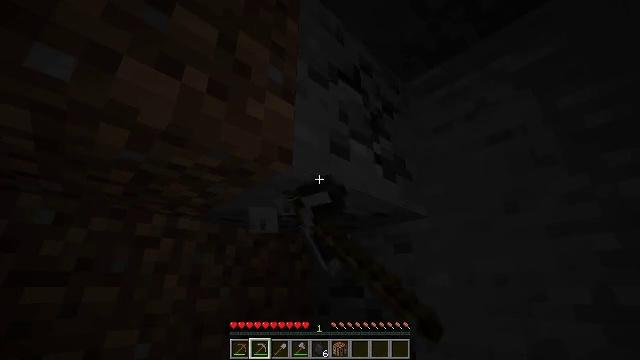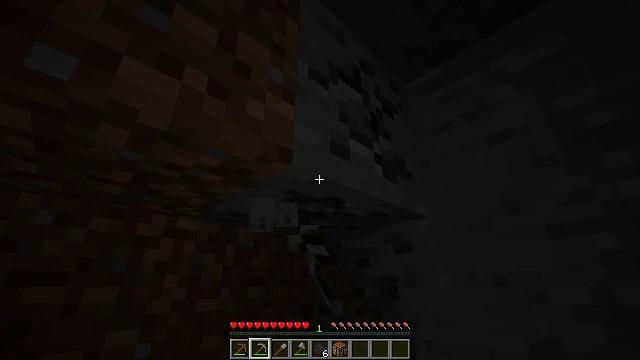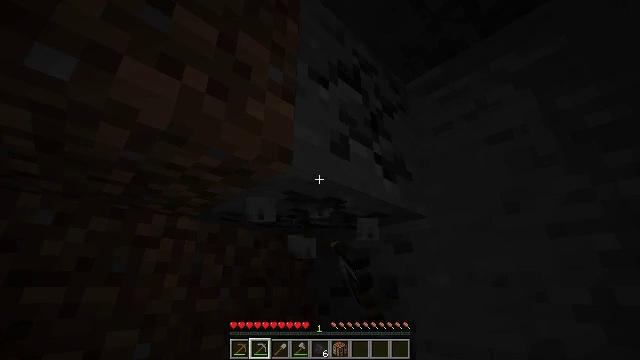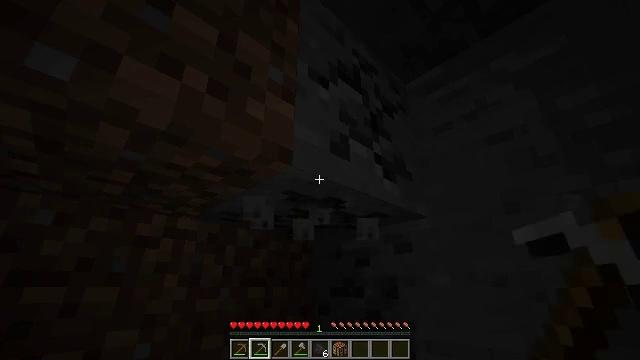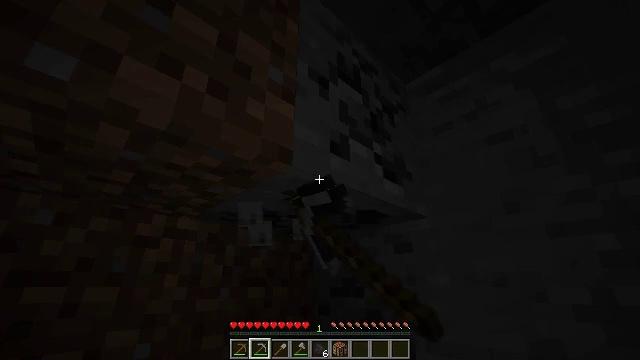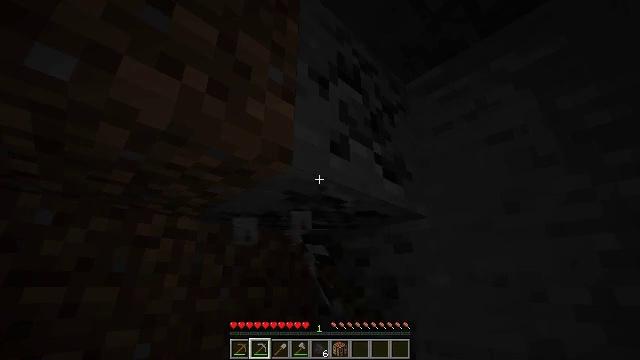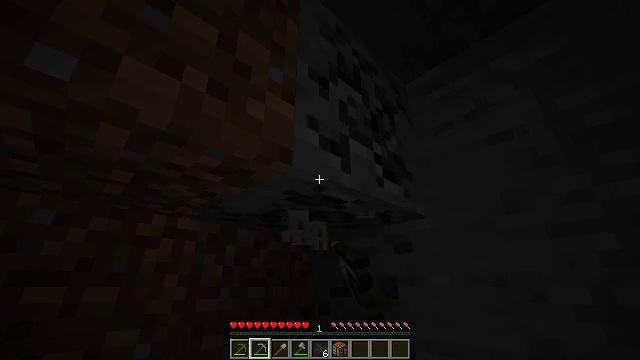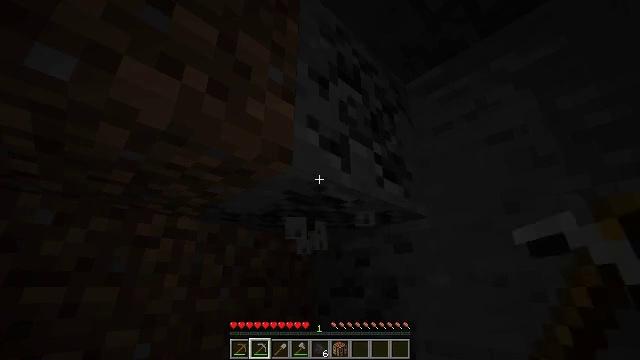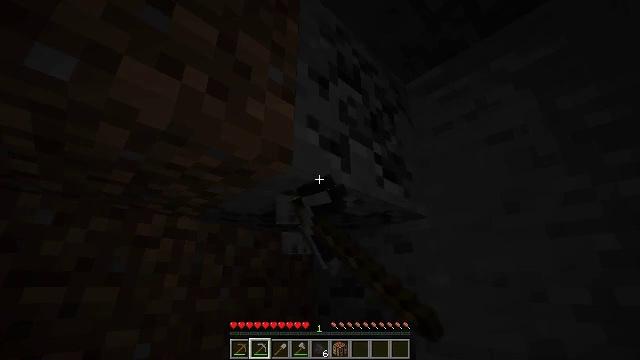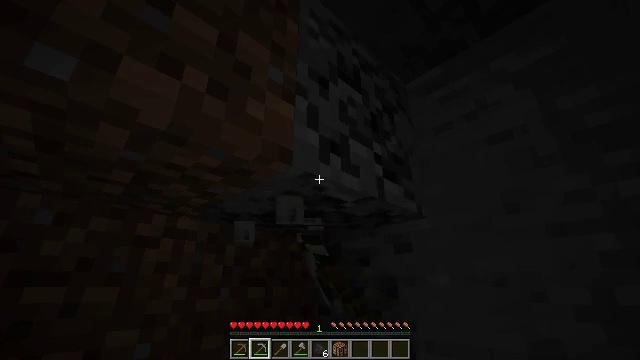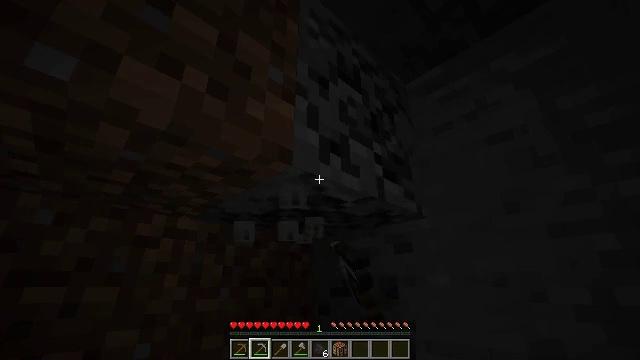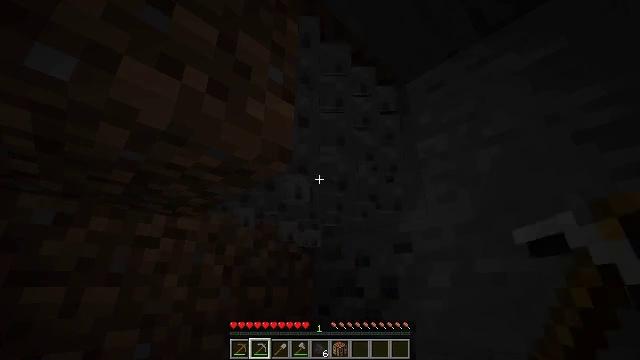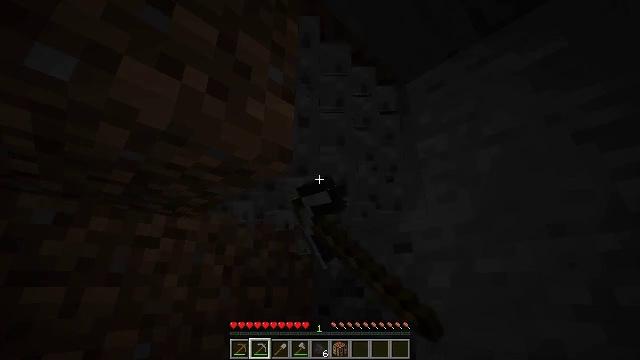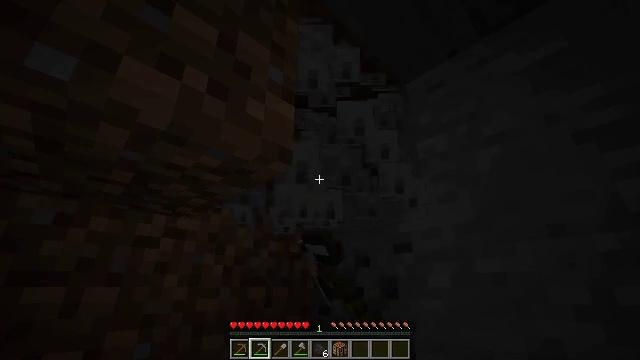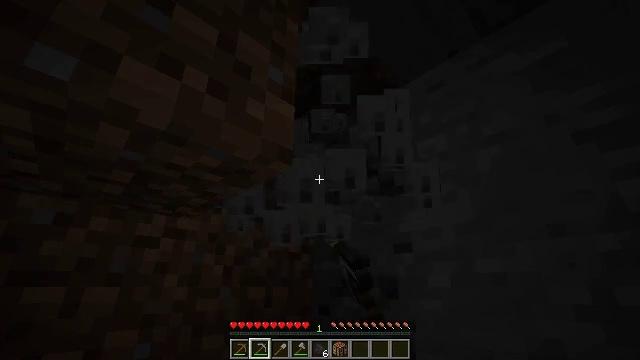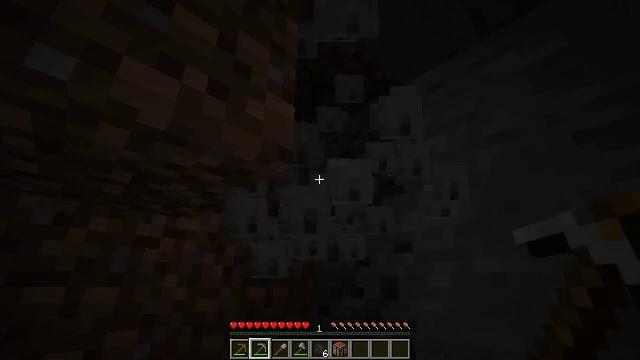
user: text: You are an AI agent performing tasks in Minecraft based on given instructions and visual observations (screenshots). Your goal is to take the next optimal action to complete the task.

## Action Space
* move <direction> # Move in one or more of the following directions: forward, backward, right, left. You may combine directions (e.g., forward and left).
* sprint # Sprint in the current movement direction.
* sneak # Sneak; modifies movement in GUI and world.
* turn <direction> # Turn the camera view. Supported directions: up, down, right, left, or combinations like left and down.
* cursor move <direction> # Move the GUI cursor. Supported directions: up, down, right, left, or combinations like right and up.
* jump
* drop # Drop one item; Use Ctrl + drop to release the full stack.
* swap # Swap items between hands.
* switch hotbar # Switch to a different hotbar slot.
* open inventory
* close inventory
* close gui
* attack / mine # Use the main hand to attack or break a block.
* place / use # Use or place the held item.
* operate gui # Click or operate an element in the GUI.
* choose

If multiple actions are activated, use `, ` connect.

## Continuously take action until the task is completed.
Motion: motion action
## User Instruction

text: Harvest stone in the caves.
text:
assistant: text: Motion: attack / mine
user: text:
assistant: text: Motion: attack / mine
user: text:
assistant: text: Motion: attack / mine
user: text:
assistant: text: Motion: attack / mine
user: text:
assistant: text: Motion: attack / mine
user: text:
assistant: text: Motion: attack / mine
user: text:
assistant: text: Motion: attack / mine
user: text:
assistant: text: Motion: attack / mine
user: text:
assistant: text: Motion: attack / mine
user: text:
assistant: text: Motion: attack / mine
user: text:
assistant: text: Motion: attack / mine
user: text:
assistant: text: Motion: attack / mine
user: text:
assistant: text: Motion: attack / mine
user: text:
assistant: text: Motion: attack / mine
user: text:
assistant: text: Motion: attack / mine
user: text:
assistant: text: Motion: attack / mine
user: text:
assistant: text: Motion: turn right, attack / mine
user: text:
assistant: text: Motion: turn right and down, attack / mine
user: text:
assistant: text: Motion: turn right and down, attack / mine
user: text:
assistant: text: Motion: turn right and down, attack / mine
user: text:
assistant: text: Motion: turn right and down, attack / mine
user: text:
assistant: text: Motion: turn right and down, attack / mine
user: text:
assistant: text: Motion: attack / mine
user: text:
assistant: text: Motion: attack / mine
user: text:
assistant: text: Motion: attack / mine
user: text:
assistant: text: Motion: attack / mine
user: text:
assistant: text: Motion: attack / mine
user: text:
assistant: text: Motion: attack / mine
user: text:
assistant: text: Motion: attack / mine
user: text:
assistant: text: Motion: attack / mine